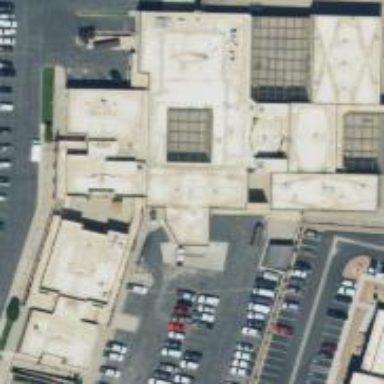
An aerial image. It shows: Police building.